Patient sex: F
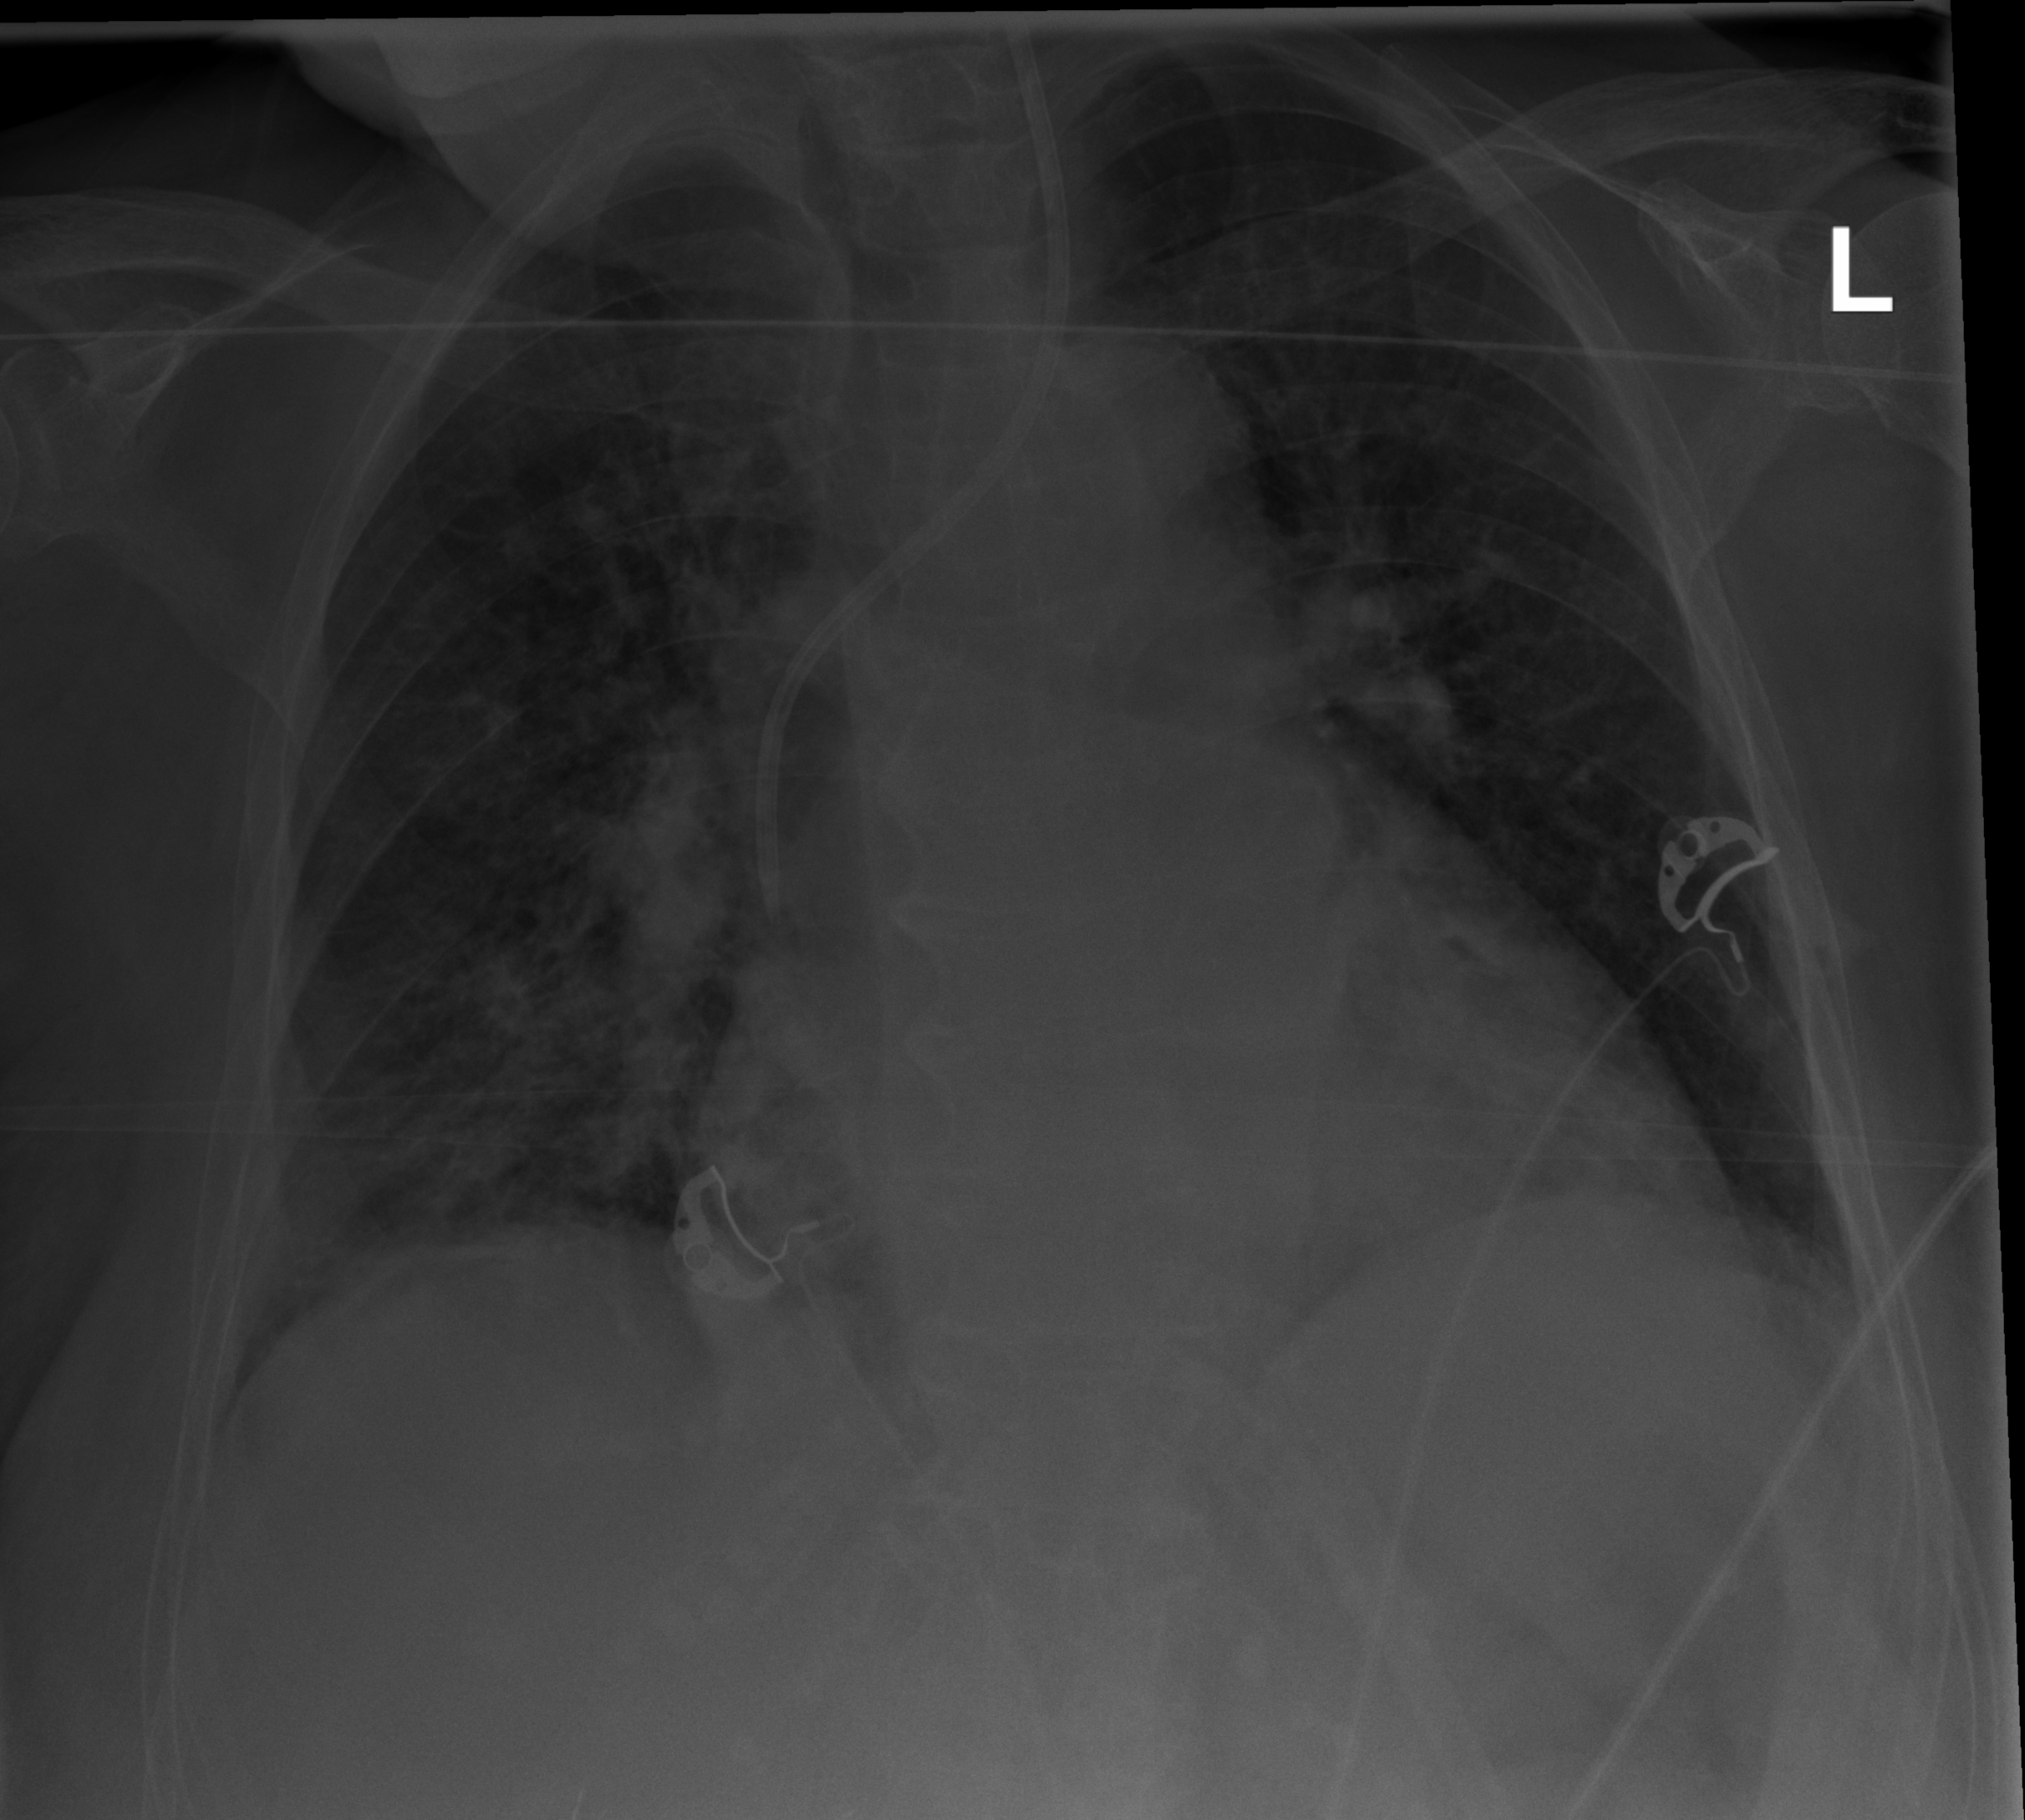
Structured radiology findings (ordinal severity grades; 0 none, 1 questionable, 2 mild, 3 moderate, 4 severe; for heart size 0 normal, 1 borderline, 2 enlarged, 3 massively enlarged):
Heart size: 2
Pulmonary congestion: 0
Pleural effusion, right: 0
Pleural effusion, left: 0
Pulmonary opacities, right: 2
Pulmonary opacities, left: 0
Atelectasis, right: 2
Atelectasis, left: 0